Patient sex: F
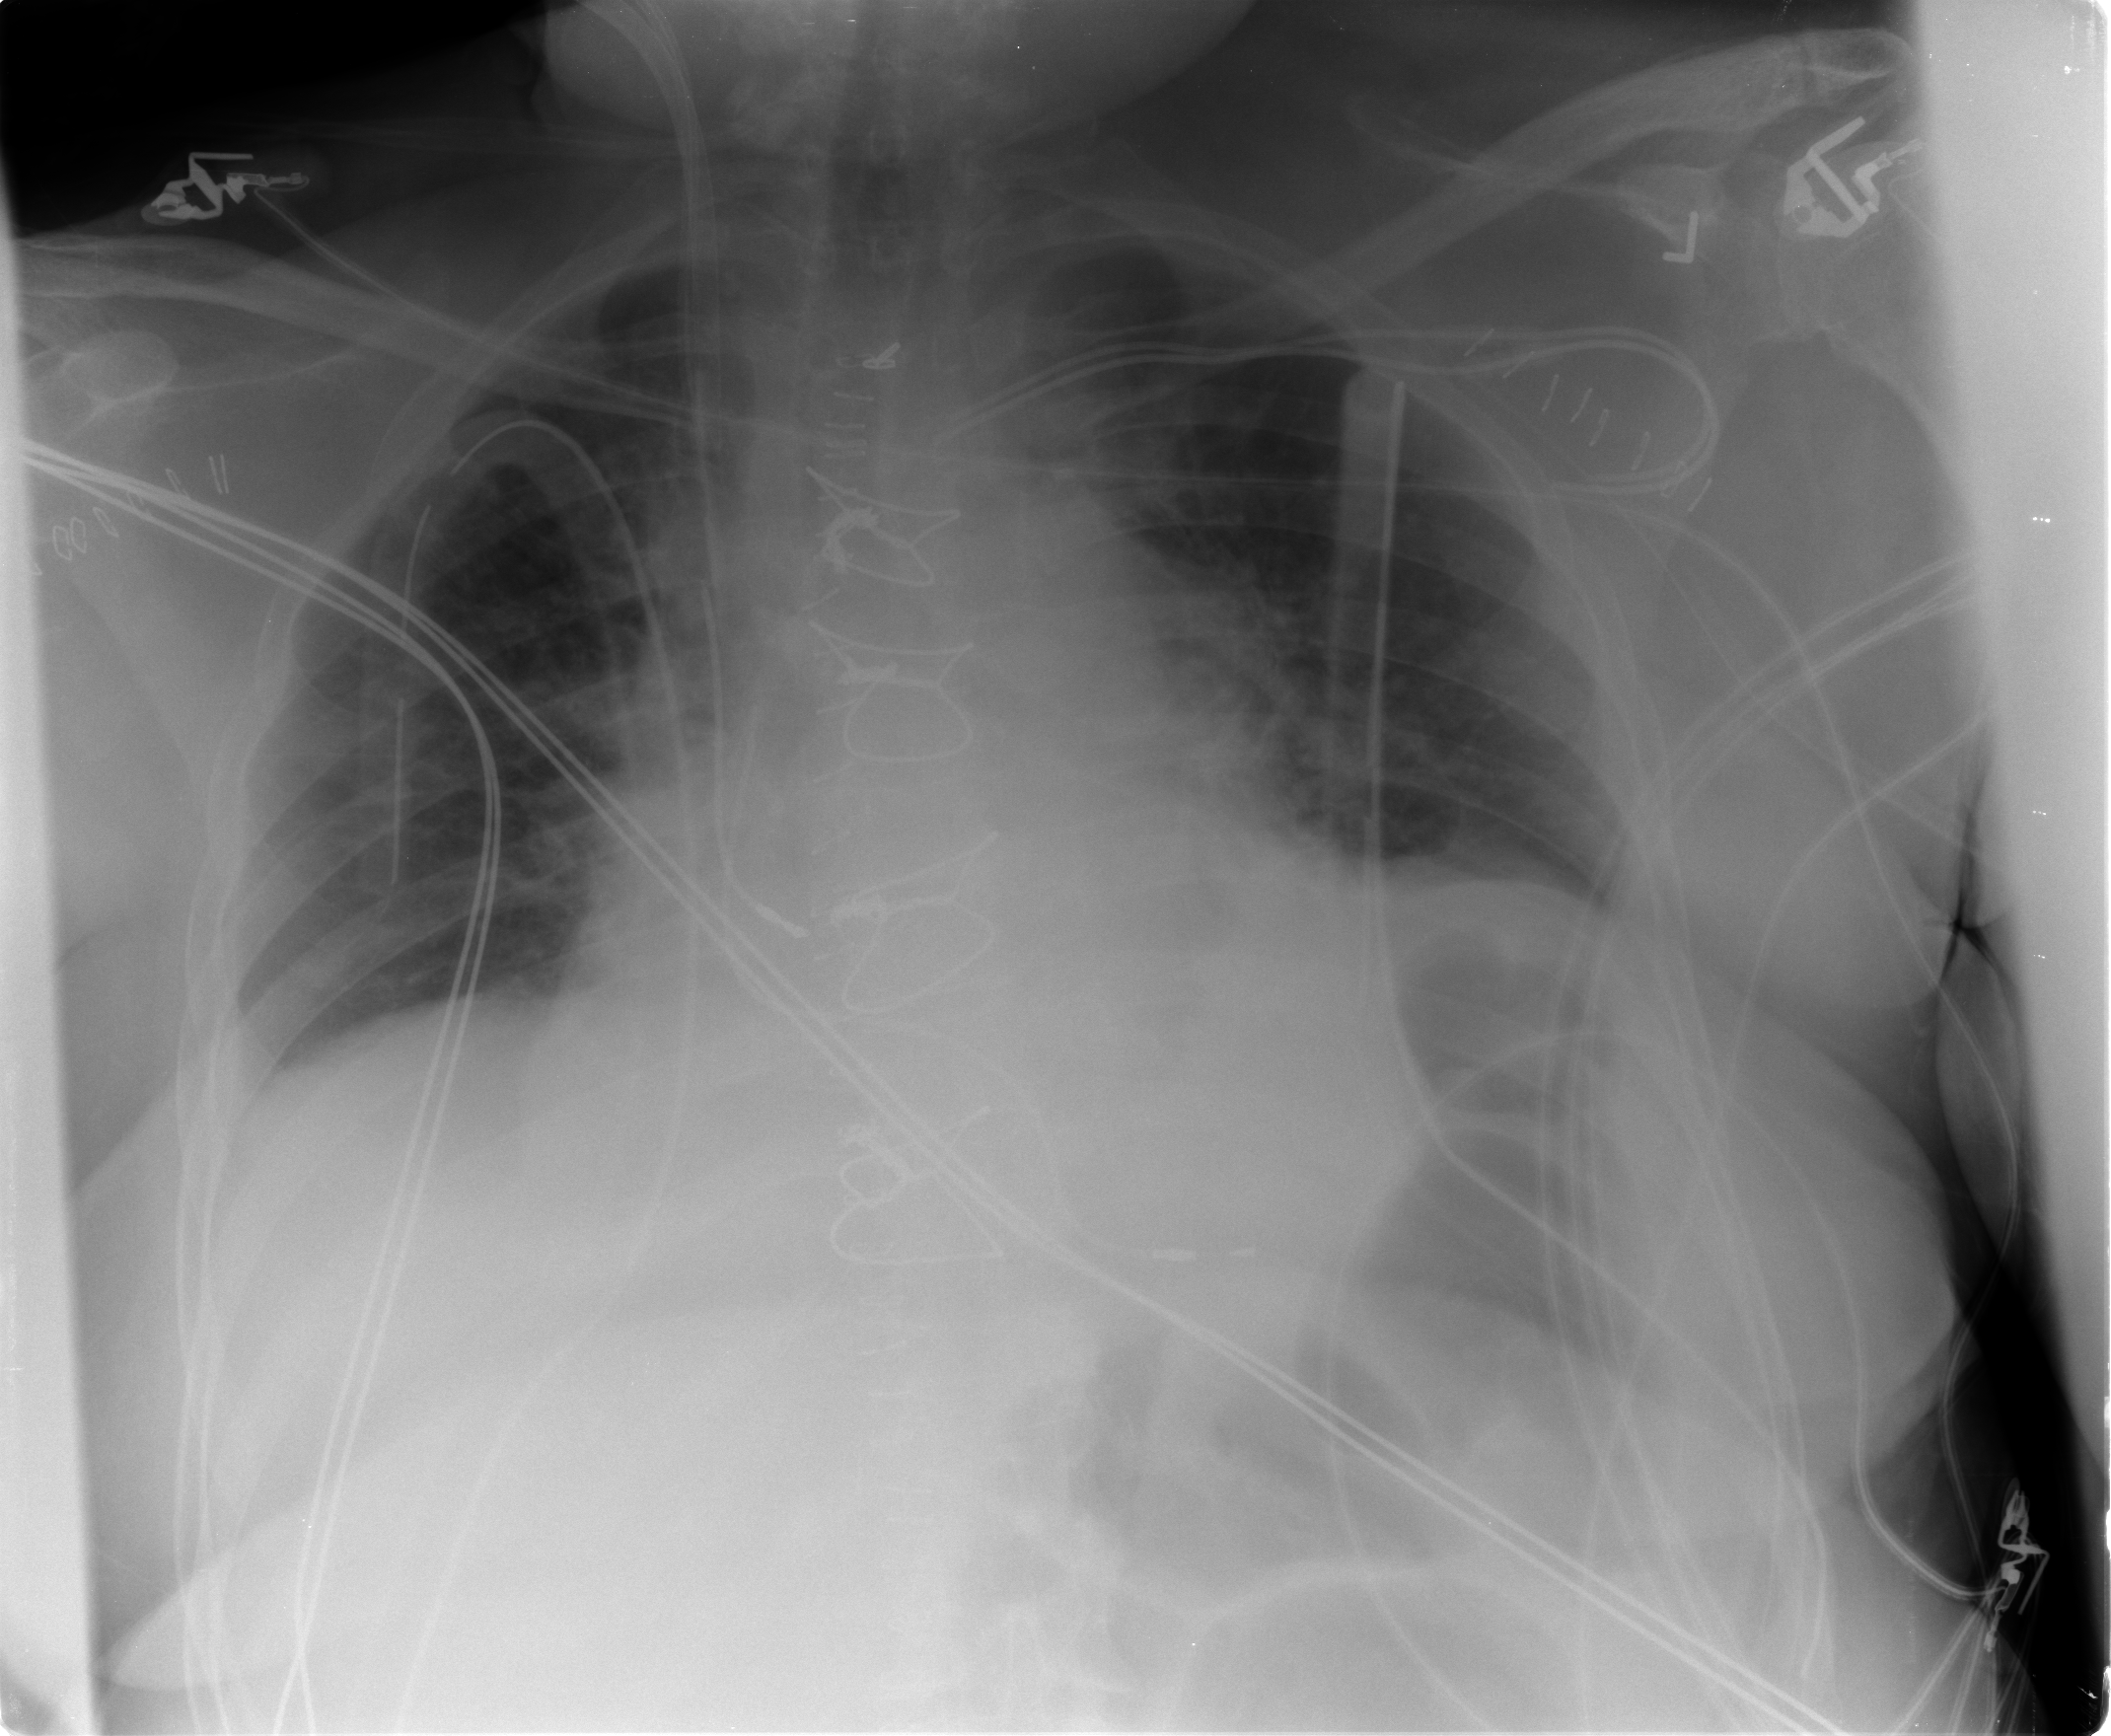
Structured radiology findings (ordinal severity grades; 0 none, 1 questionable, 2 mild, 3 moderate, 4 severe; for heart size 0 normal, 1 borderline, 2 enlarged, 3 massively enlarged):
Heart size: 0
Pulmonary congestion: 2
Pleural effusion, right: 1
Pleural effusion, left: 1
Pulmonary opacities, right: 0
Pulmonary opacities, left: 0
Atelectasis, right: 2
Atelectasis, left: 2